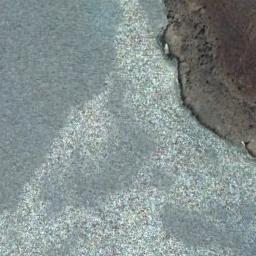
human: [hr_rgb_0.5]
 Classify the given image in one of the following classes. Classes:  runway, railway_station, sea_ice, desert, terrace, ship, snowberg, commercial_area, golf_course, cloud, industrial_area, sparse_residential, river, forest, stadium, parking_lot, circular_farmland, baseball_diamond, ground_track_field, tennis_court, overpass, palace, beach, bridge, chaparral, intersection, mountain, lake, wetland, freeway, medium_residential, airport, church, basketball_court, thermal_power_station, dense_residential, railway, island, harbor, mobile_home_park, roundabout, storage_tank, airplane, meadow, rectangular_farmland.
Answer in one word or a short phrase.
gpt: beach